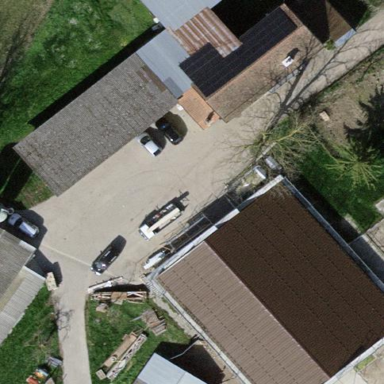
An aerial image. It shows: Farm auxiliary building.